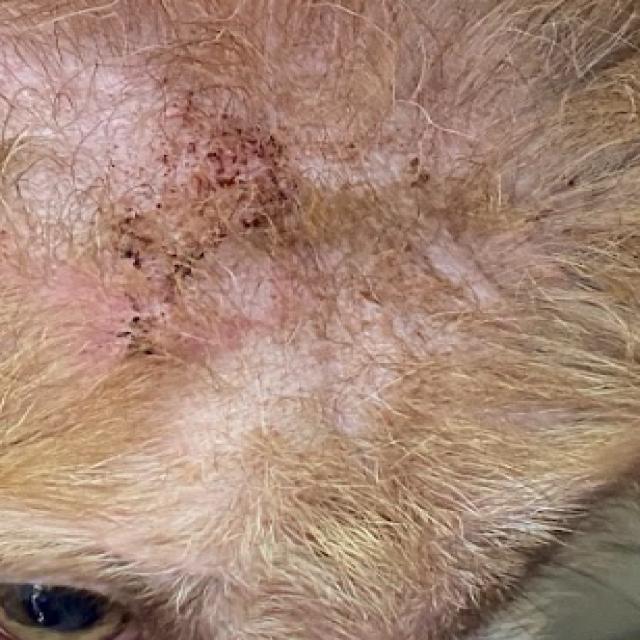
Canine demodicosis (Demodex mange) — caused by Demodex canis mites. Presents with alopecia, follicular papules, pustules, and comedones. Often localized on face and forelimbs.